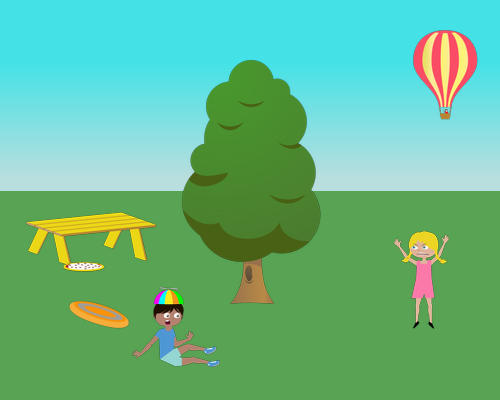
small hot balloon on right of the sky and small arms up jenny on right at bottom facing left small oak tree in middle and small table to the left of tree and small pizza under the table and sitting shocked legs to the right mike with rainbow hat is under table and frisbee behind his neck and he is wearing a hat